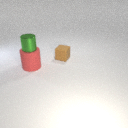
large red rubber cylinder in front of small brown rubber cube